Field crop: maize
Growth stage: 1
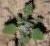
Species: chenopodium